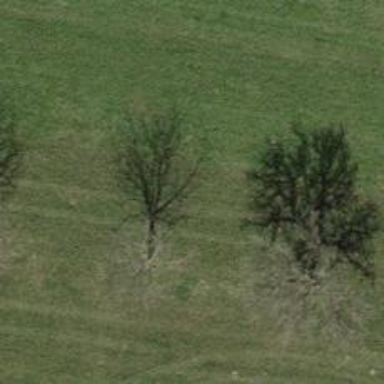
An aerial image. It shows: Single tag "natural: tree."